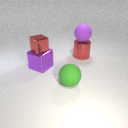
large purple metal cube below small red metal cube